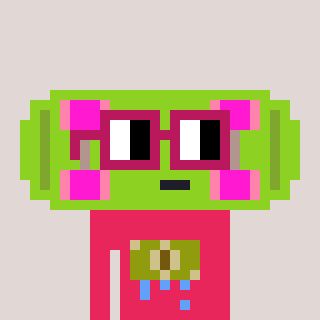
a pixel art character with square dark red glasses, a skateboard-shaped head and a redpinkish-colored body on a warm background